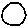
Label: moon